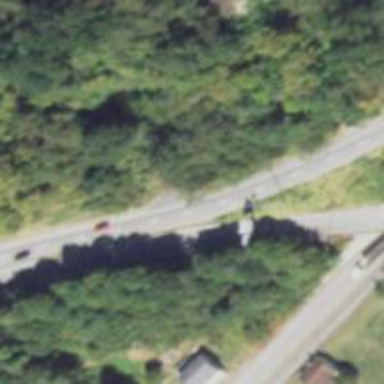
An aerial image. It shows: Trunk highway.